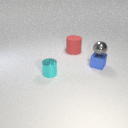
small blue metal cube below small gray metal sphere